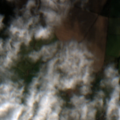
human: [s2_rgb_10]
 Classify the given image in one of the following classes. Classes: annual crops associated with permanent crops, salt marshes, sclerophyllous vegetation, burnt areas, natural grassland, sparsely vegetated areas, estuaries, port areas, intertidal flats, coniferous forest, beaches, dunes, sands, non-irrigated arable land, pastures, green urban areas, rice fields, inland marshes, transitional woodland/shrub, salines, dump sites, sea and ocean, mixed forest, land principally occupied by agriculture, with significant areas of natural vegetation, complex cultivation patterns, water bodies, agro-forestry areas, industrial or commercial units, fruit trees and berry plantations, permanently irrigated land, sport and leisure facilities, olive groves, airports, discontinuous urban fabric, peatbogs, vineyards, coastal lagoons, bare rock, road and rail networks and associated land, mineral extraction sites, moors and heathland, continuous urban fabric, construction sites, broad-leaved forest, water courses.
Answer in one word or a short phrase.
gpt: non-irrigated arable land, pastures, coniferous forest